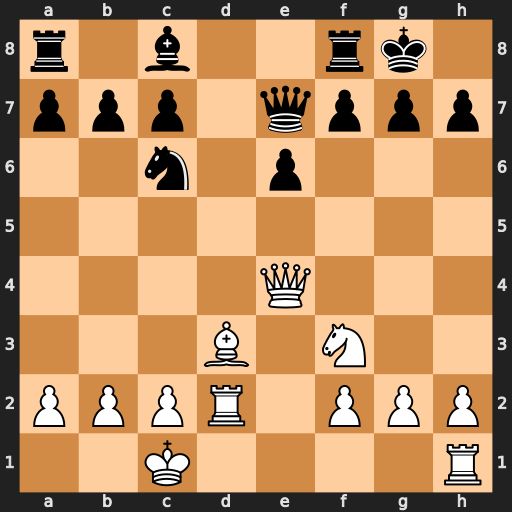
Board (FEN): r1b2rk1/ppp1qppp/2n1p3/8/4Q3/3B1N2/PPPR1PPP/2K4R
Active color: w
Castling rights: -
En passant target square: -
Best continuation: Qxh7#